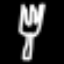
Label: fork